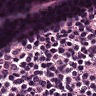
Metastatic tissue present: no